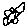
Label: flower